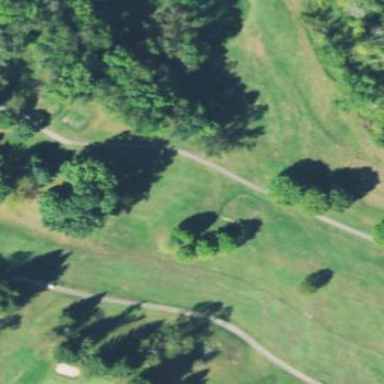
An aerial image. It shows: Grassy area designated as golf fairway.